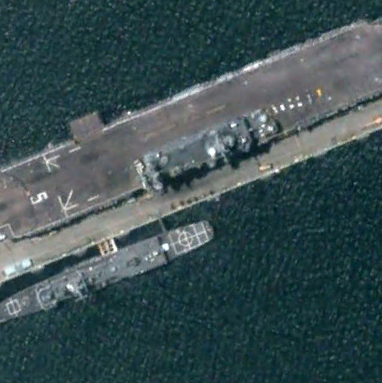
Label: assault